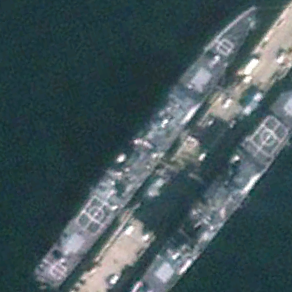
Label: cruiser